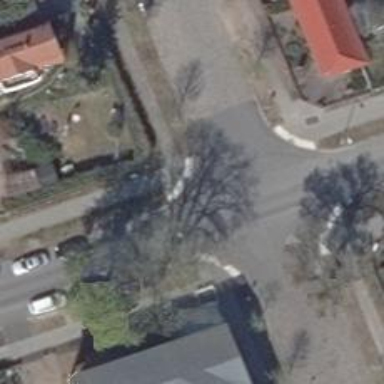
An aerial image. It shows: Residential road with asphalt surface. It has separate sidewalks on both sides.